Question: I have a sorted numpy array of floats that I want to plot. I would like to print percentiles on the x axis. I know how to get the percentile values.
Here is what I have, but I don't know what to do with my array of percentile values:
'''
import numpy as np
import pylab as P
import matplotlib as mp
d = np.loadtxt("report.stats.sorted")
pct = mp.mlab.prctile(d, p=(0.0, 10.0, 25.0, 50.0, 75.0, 90.0, 100.0))
P.plot(d)
P.show()
'''
The plot shows a nice curve but the x axis is showing ticks with the number of entries. What I want is ticks showing [0.0, 25.0, 50.0, 75.0, 100.0] at the appropriate location.

Sorry if it's not clear.
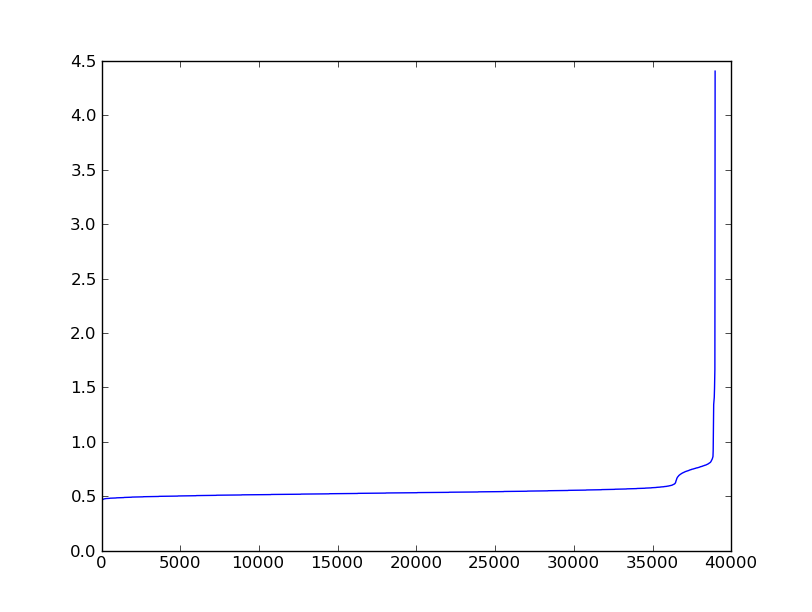
Answer: If you simply want to change the xticklabels to show the percentile ranks, you can set the location of the ticks as the percentage of the length of the plotted array, and set the labels as the percentile ranks:
'''
from matplotlib import mlab
import matplotlib.pyplot as plt
import numpy as np
d = np.sort(np.random.randint(0,1000,1000)).cumsum()
# Percentile values
p = np.array([0.0, 25.0, 50.0, 75.0, 100.0])
perc = mlab.prctile(d, p=p)
plt.plot(d)
# Place red dots on the percentiles
plt.plot((len(d)-1) * p/100., perc, 'ro')
# Set tick locations and labels
plt.xticks((len(d)-1) * p/100., map(str, p))
plt.show()
'''